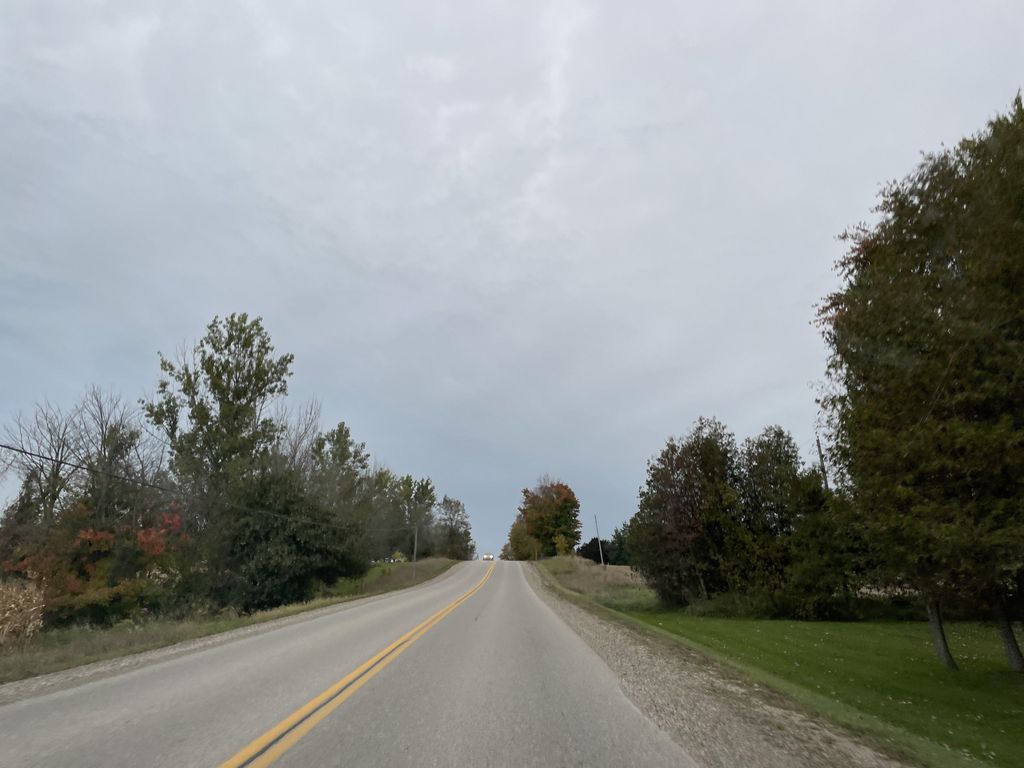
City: kitchener-waterloo